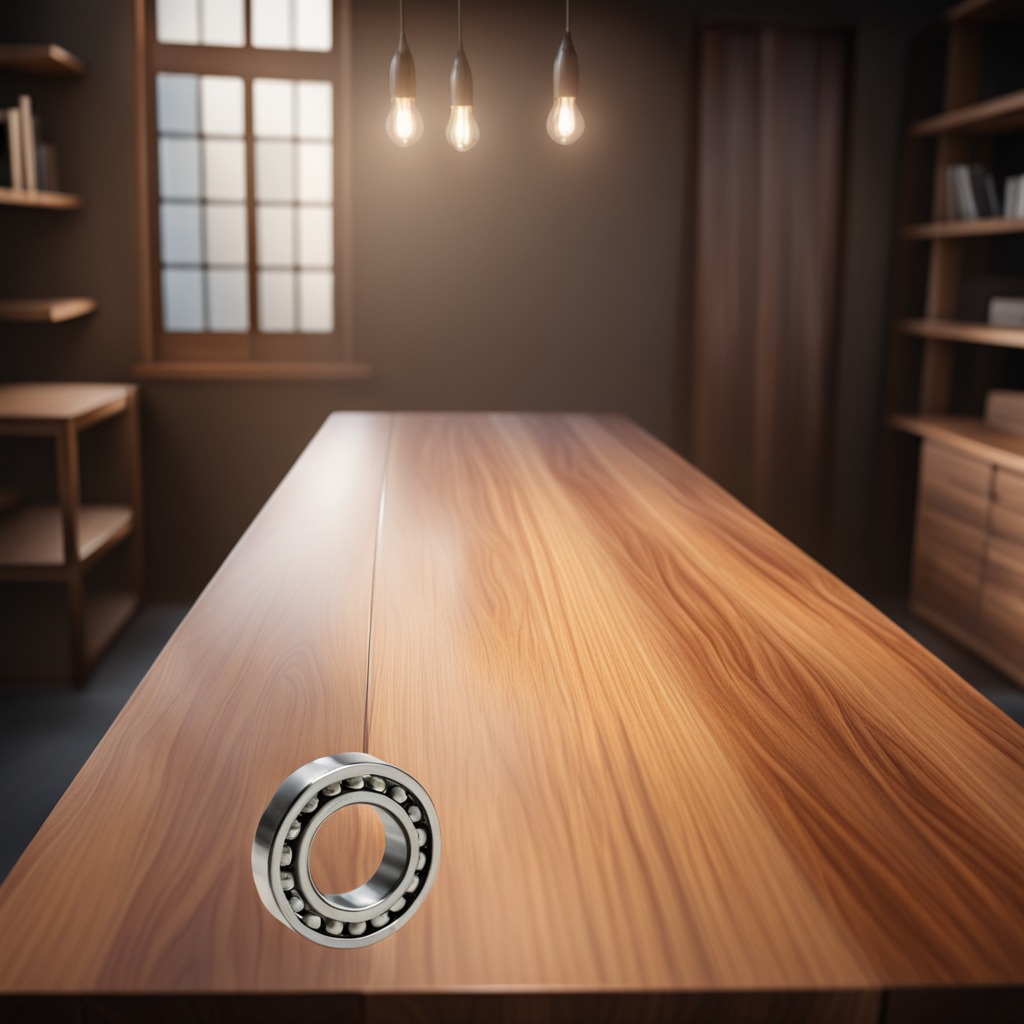
A metal ball bearing is lying on the wooden table in a carpentry studio with rich wood textures side lighting.